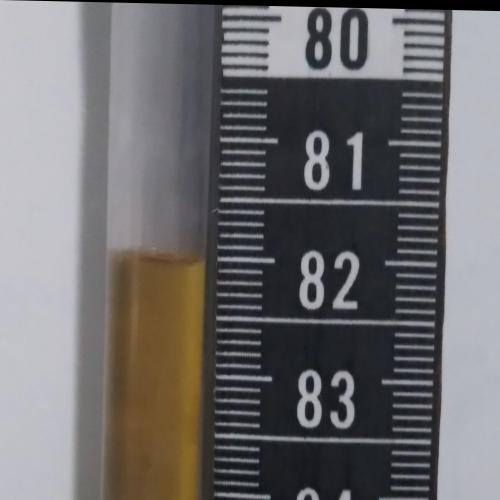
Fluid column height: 82.0 cm